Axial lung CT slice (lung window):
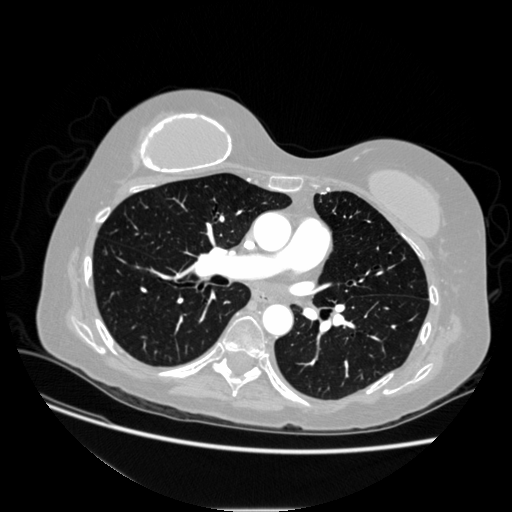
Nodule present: no